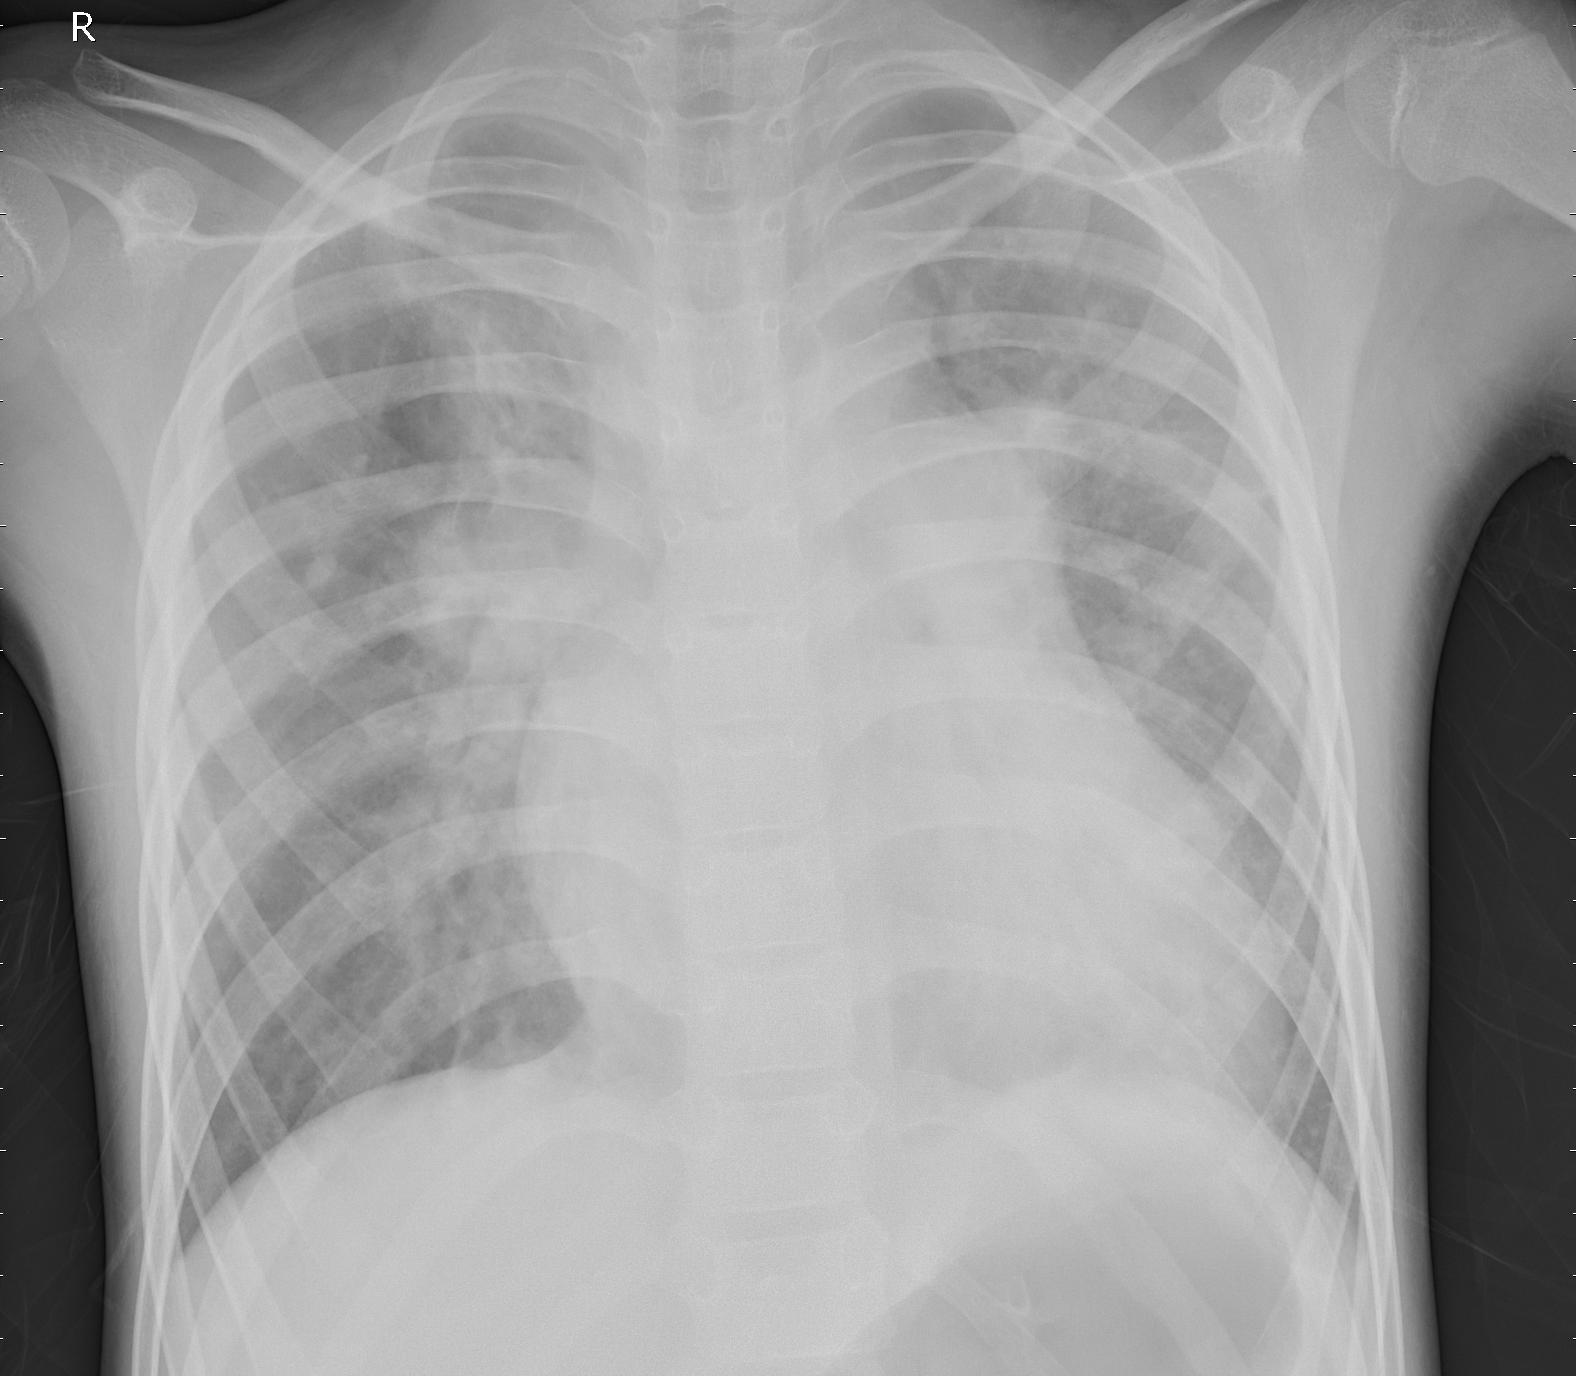
Diagnosis: PNEUMONIA